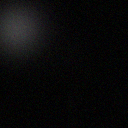
Screen state: off